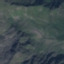
Land use / land cover class: HerbaceousVegetation